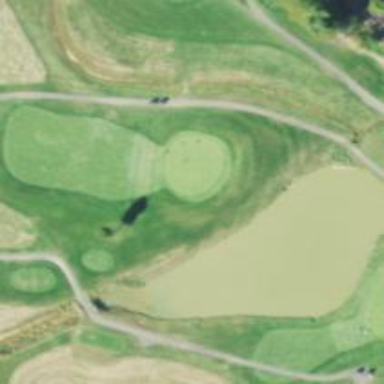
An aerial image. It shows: Picturesque scene of golf course with lateral water hazard.